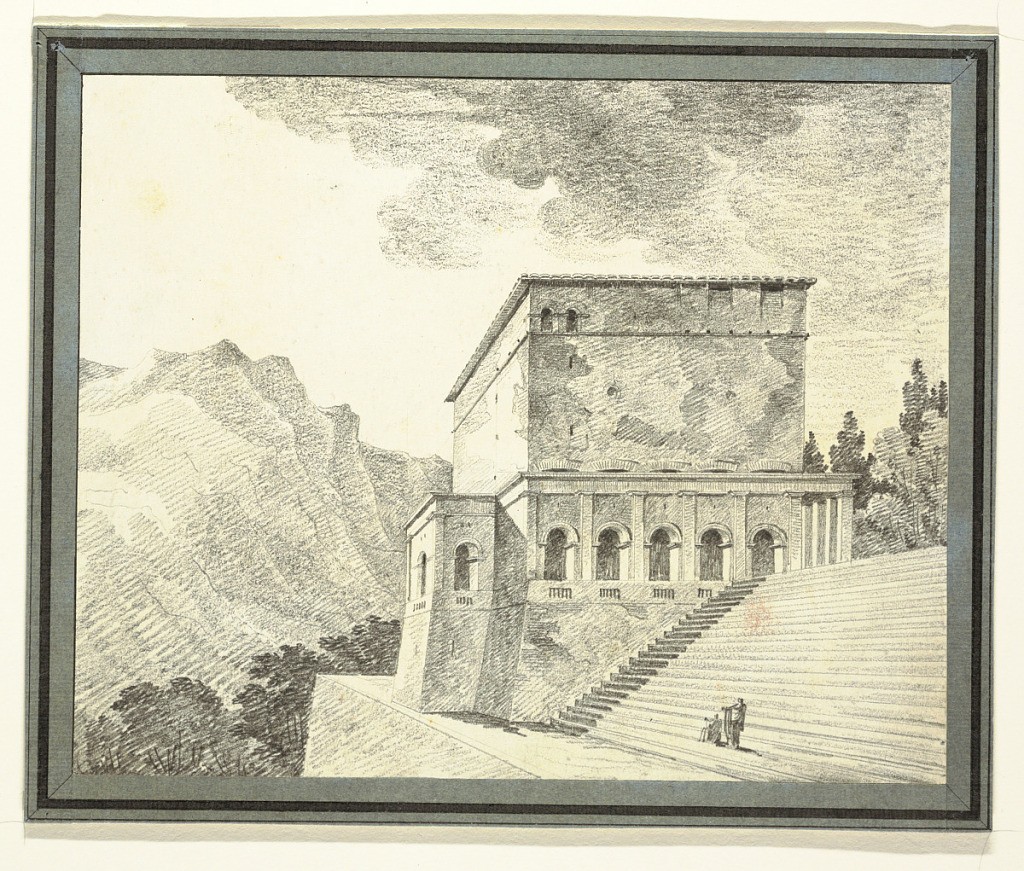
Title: Imaginary Classical Temple in the Mountains
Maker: Felice Giani, Italian, 1758–1823
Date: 1800–1825
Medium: Black chalk on cream wove paper
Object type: Drawing
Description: Stairs, high building with portico in front, all situated on substructure. Two figures in classical attire, one seated, one standing below steps, extending right arms.  Background at right, trees, at left, top of trees and mountains.